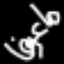
Label: hourglass